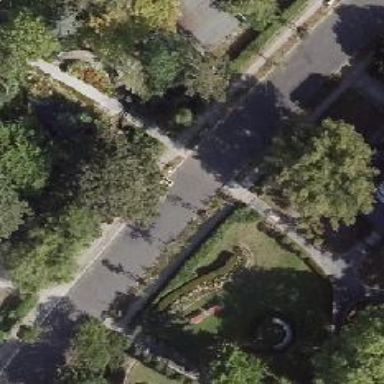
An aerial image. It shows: Residential road with asphalt surface and sidewalks on both sides.